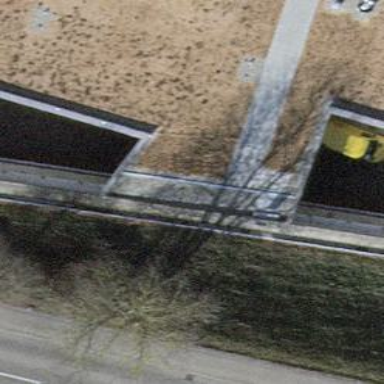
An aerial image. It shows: View of roof of building.